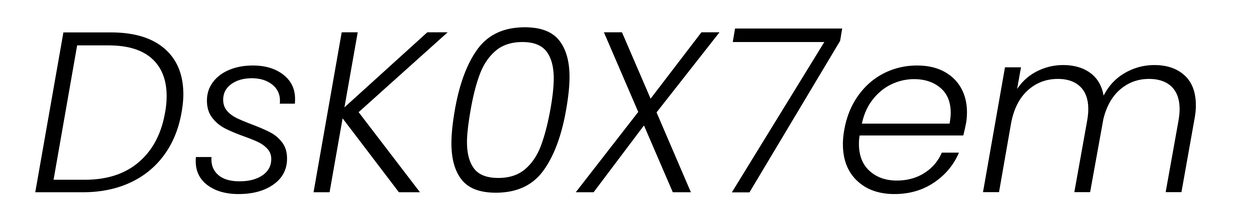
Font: Poppins-LightItalic